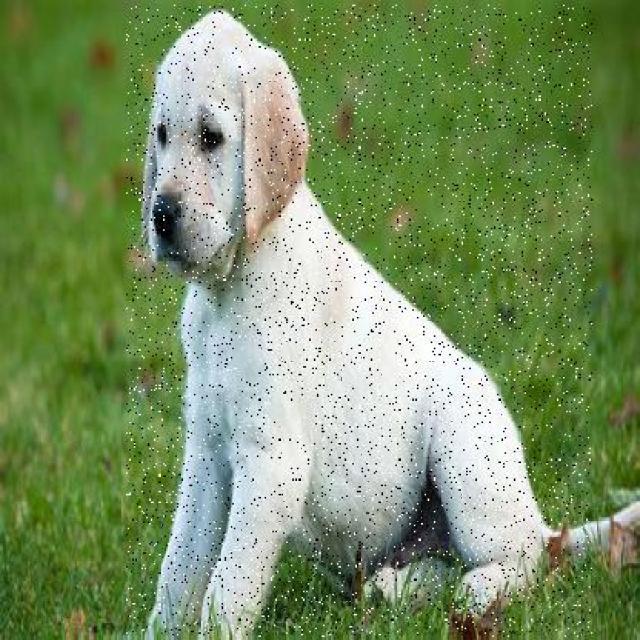
Healthy canine skin — no visible lesions, inflammation, or abnormalities. The skin and coat appear normal.